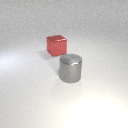
large red metal cube to the left of large gray metal cylinder